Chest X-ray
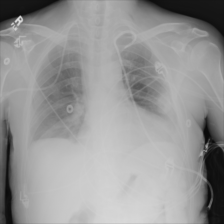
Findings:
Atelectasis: negative
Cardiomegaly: negative
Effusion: negative
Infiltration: positive
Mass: negative
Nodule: negative
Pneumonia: negative
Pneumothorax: negative
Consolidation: negative
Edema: negative
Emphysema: positive
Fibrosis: negative
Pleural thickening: negative
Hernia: negative